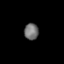
Tissue: prostate
Cell type: Myeloid cells
Senescence score: 0.3503
Nuclear area (px): 232
Mean DAPI intensity: 111.918